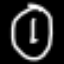
Label: clock